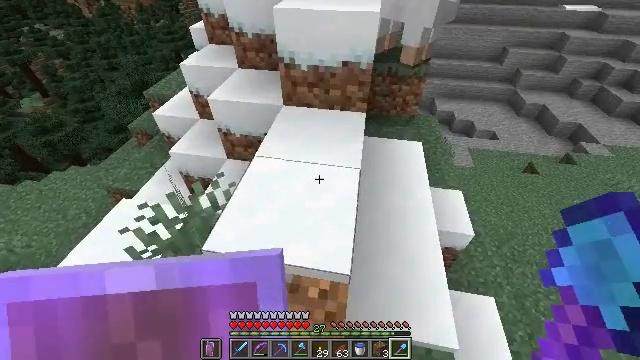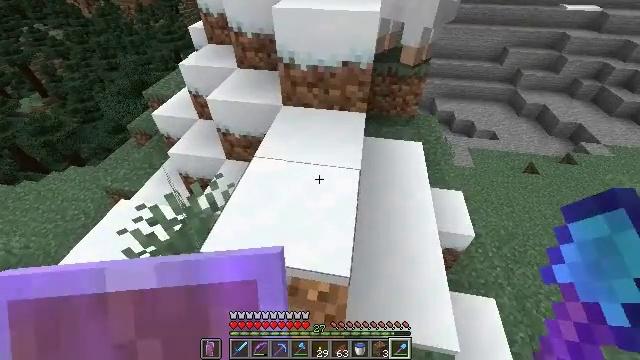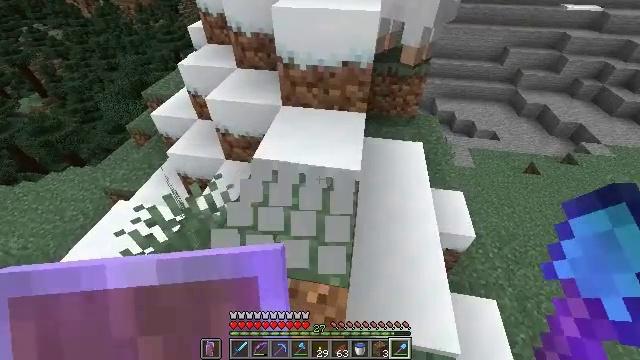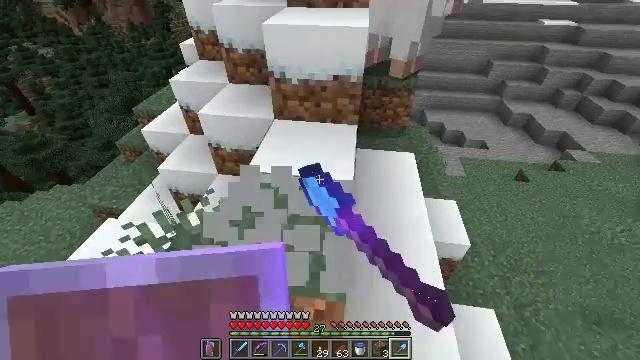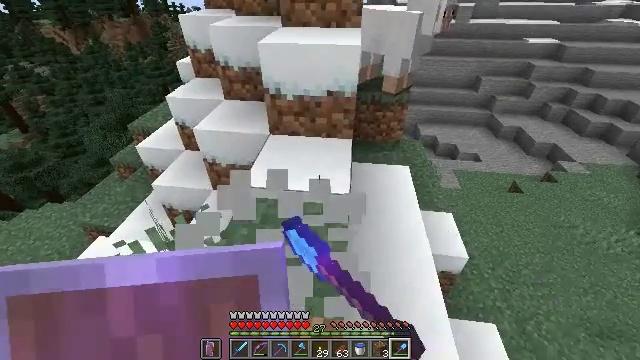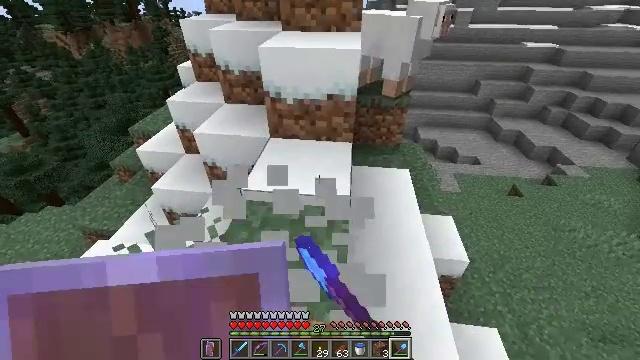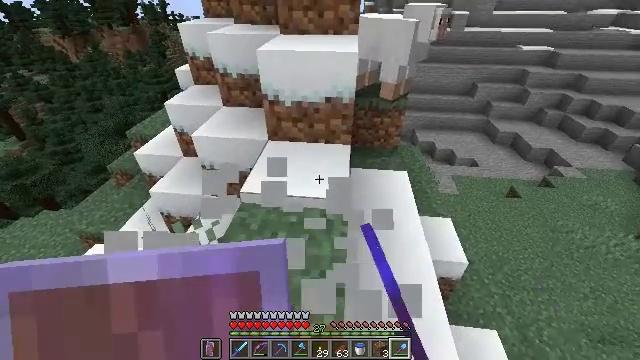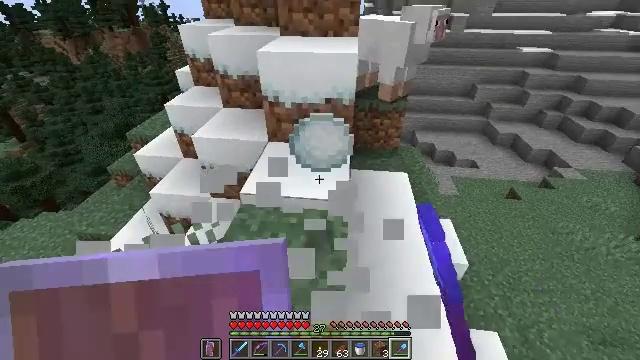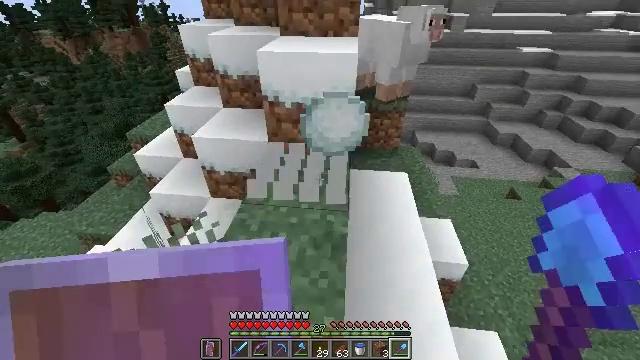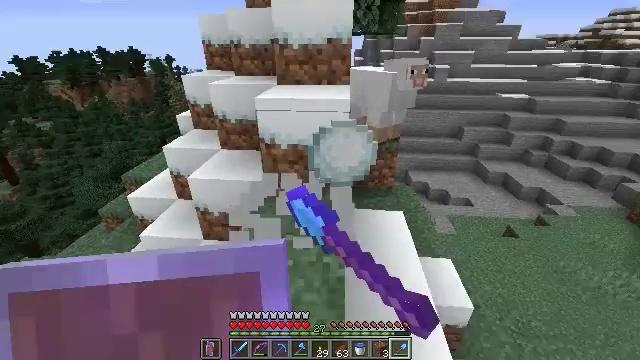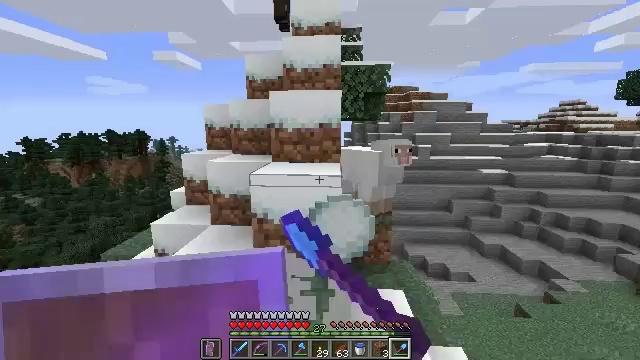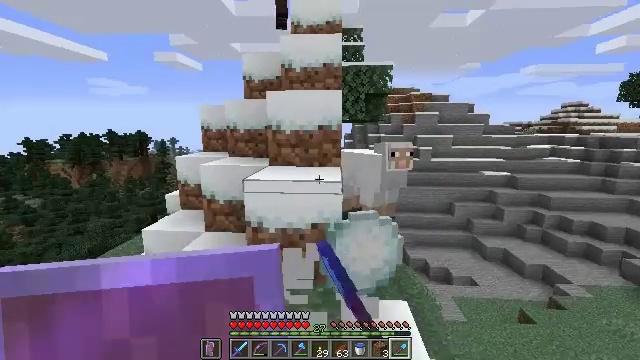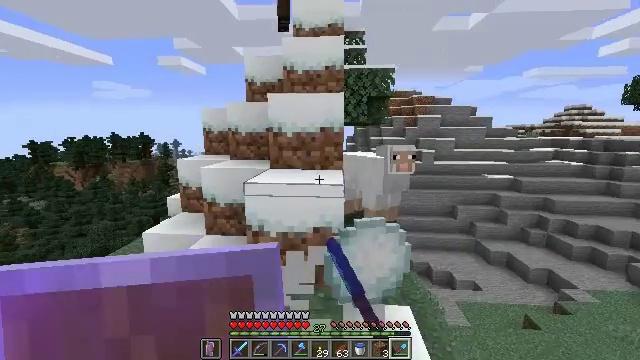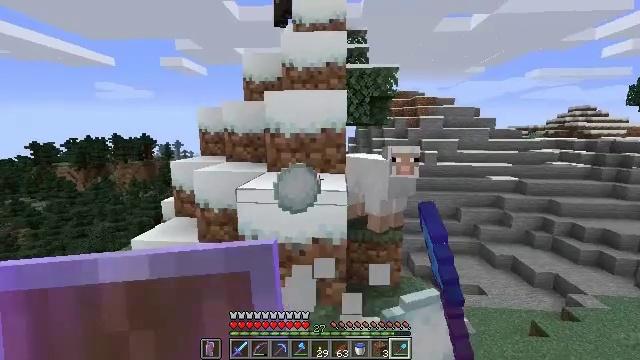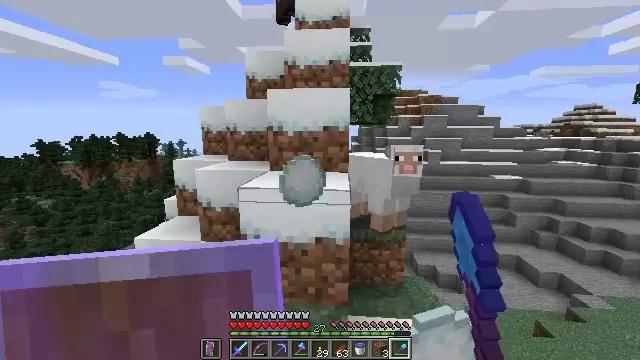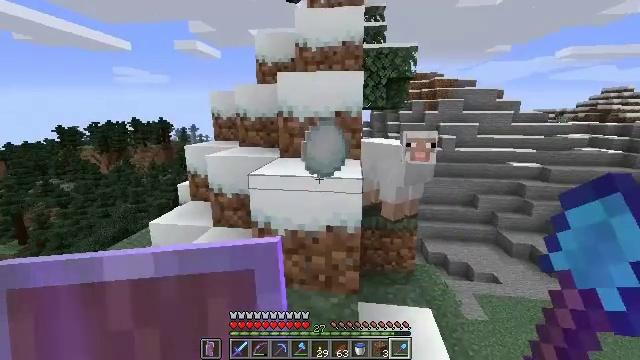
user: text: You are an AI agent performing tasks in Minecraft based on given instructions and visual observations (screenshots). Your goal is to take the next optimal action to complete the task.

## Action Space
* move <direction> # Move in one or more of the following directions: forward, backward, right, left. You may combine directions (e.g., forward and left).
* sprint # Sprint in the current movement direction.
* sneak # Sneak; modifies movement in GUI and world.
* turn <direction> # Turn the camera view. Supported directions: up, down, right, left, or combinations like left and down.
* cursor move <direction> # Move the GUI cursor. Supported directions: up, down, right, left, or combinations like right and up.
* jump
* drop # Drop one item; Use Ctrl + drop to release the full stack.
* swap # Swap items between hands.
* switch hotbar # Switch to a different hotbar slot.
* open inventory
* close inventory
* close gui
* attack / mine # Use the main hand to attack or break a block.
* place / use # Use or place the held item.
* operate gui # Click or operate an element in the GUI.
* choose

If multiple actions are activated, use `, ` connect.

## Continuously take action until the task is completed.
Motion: motion action
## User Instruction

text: Collect snow by holding the left button.
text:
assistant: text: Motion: no_op
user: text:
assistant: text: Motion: attack / mine
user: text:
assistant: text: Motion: turn right and up
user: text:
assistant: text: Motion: turn right and up
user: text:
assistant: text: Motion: no_op
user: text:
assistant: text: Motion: no_op
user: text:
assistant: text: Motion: no_op
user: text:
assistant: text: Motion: attack / mine
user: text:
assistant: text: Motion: turn right and up
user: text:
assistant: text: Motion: move forward, turn right and up
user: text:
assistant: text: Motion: move forward
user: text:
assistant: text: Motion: move forward
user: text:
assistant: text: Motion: no_op
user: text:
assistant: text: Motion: no_op
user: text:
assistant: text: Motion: turn left and down
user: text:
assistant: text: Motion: no_op
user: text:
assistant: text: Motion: attack / mine
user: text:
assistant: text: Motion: attack / mine
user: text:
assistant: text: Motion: no_op
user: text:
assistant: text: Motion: turn down
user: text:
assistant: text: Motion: turn right and down
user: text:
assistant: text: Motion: turn right and down
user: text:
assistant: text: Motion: turn right and down
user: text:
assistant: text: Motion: turn right
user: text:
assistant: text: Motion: turn right and down
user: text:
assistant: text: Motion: no_op
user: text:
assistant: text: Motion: turn right and down
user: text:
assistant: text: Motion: turn right and down
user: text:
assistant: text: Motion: turn right and down, attack / mine
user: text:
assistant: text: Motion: turn left, attack / mine